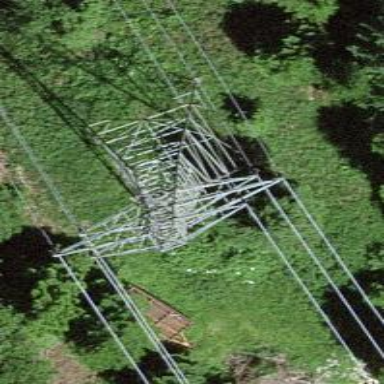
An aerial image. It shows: Towering power structure.